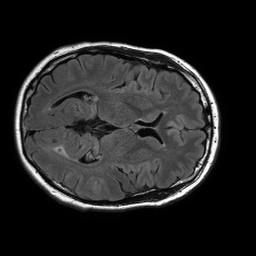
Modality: FLAIR
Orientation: axial
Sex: male
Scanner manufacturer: philips
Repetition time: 11 s
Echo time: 0.125 s